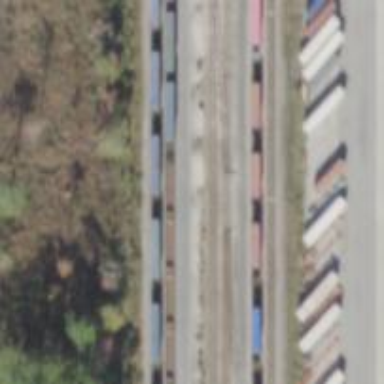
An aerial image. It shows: Railway yard.